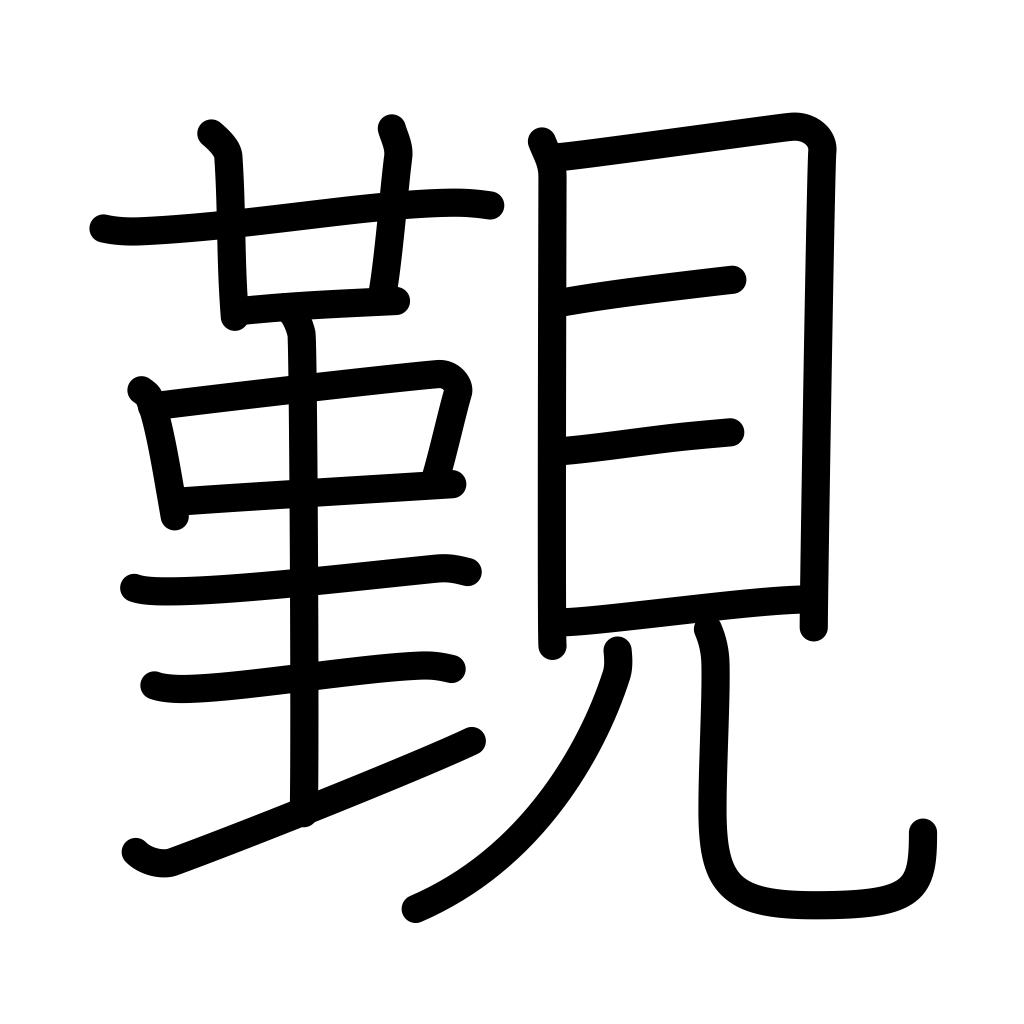
Meaning: see, have an audience with